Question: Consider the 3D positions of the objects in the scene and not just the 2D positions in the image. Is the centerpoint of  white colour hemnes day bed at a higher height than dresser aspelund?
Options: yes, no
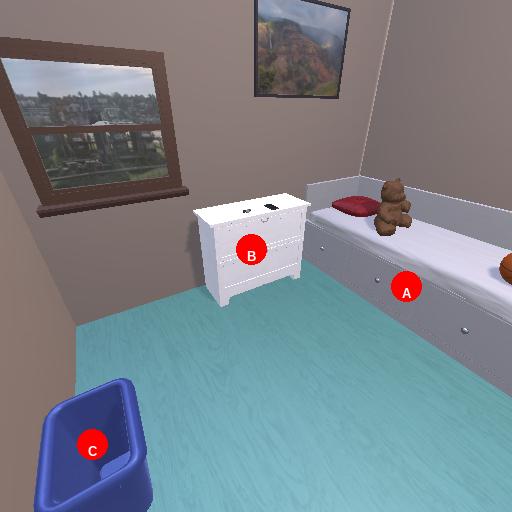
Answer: yes